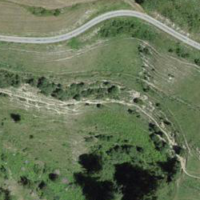
EUNIS habitat code: 26
Species observed at this site:
Macroglossum stellatarum
Melitaea cinxia